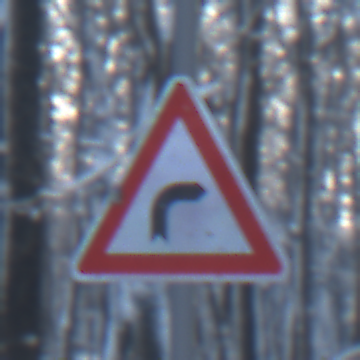
Verkehrszeichen: KurveRechts
Umgebung: Outdoor, Nature
Tageszeit: MorningAfternoon
Wetter: Clear
Licht: Natural
Jahreszeit: Winter
Kontrast: LowContrast